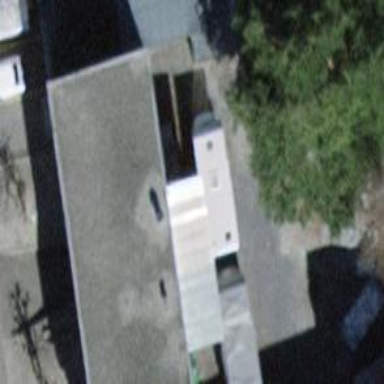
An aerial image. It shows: Commercial building.